Question: Detect the diagonal length of the red line, where the side length of each grid square is 0.5. The result should be rounded to one decimal place.
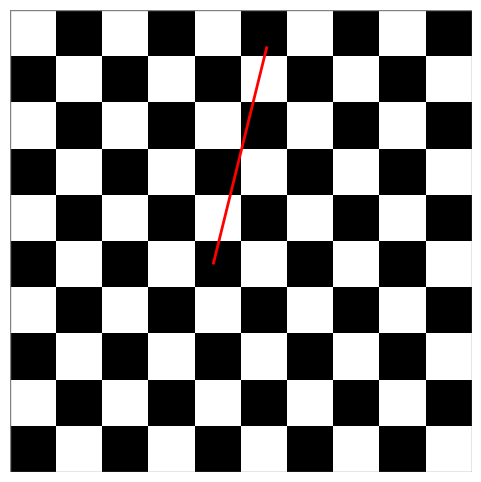
Answer: 2.4